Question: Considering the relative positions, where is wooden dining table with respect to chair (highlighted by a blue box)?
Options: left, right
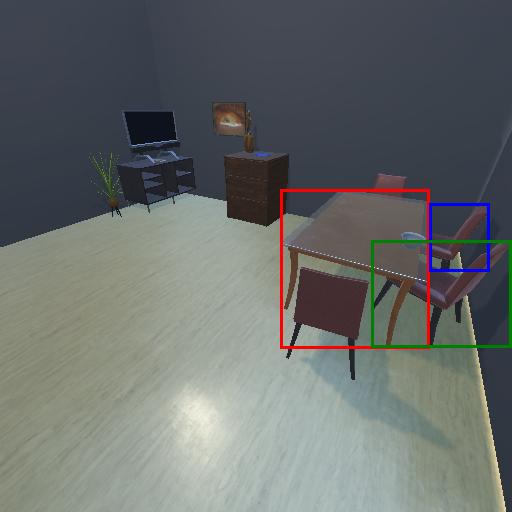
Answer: left